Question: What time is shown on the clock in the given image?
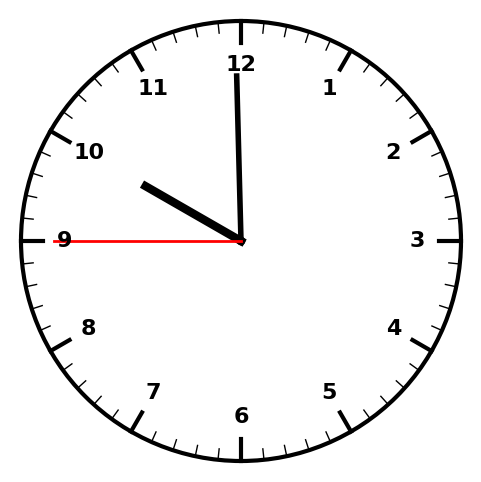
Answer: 09:59:45